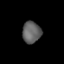
Tissue: lung
Cell type: T cells
Senescence score: 0.238
Nuclear area (px): 398
Mean DAPI intensity: 95.947